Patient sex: M
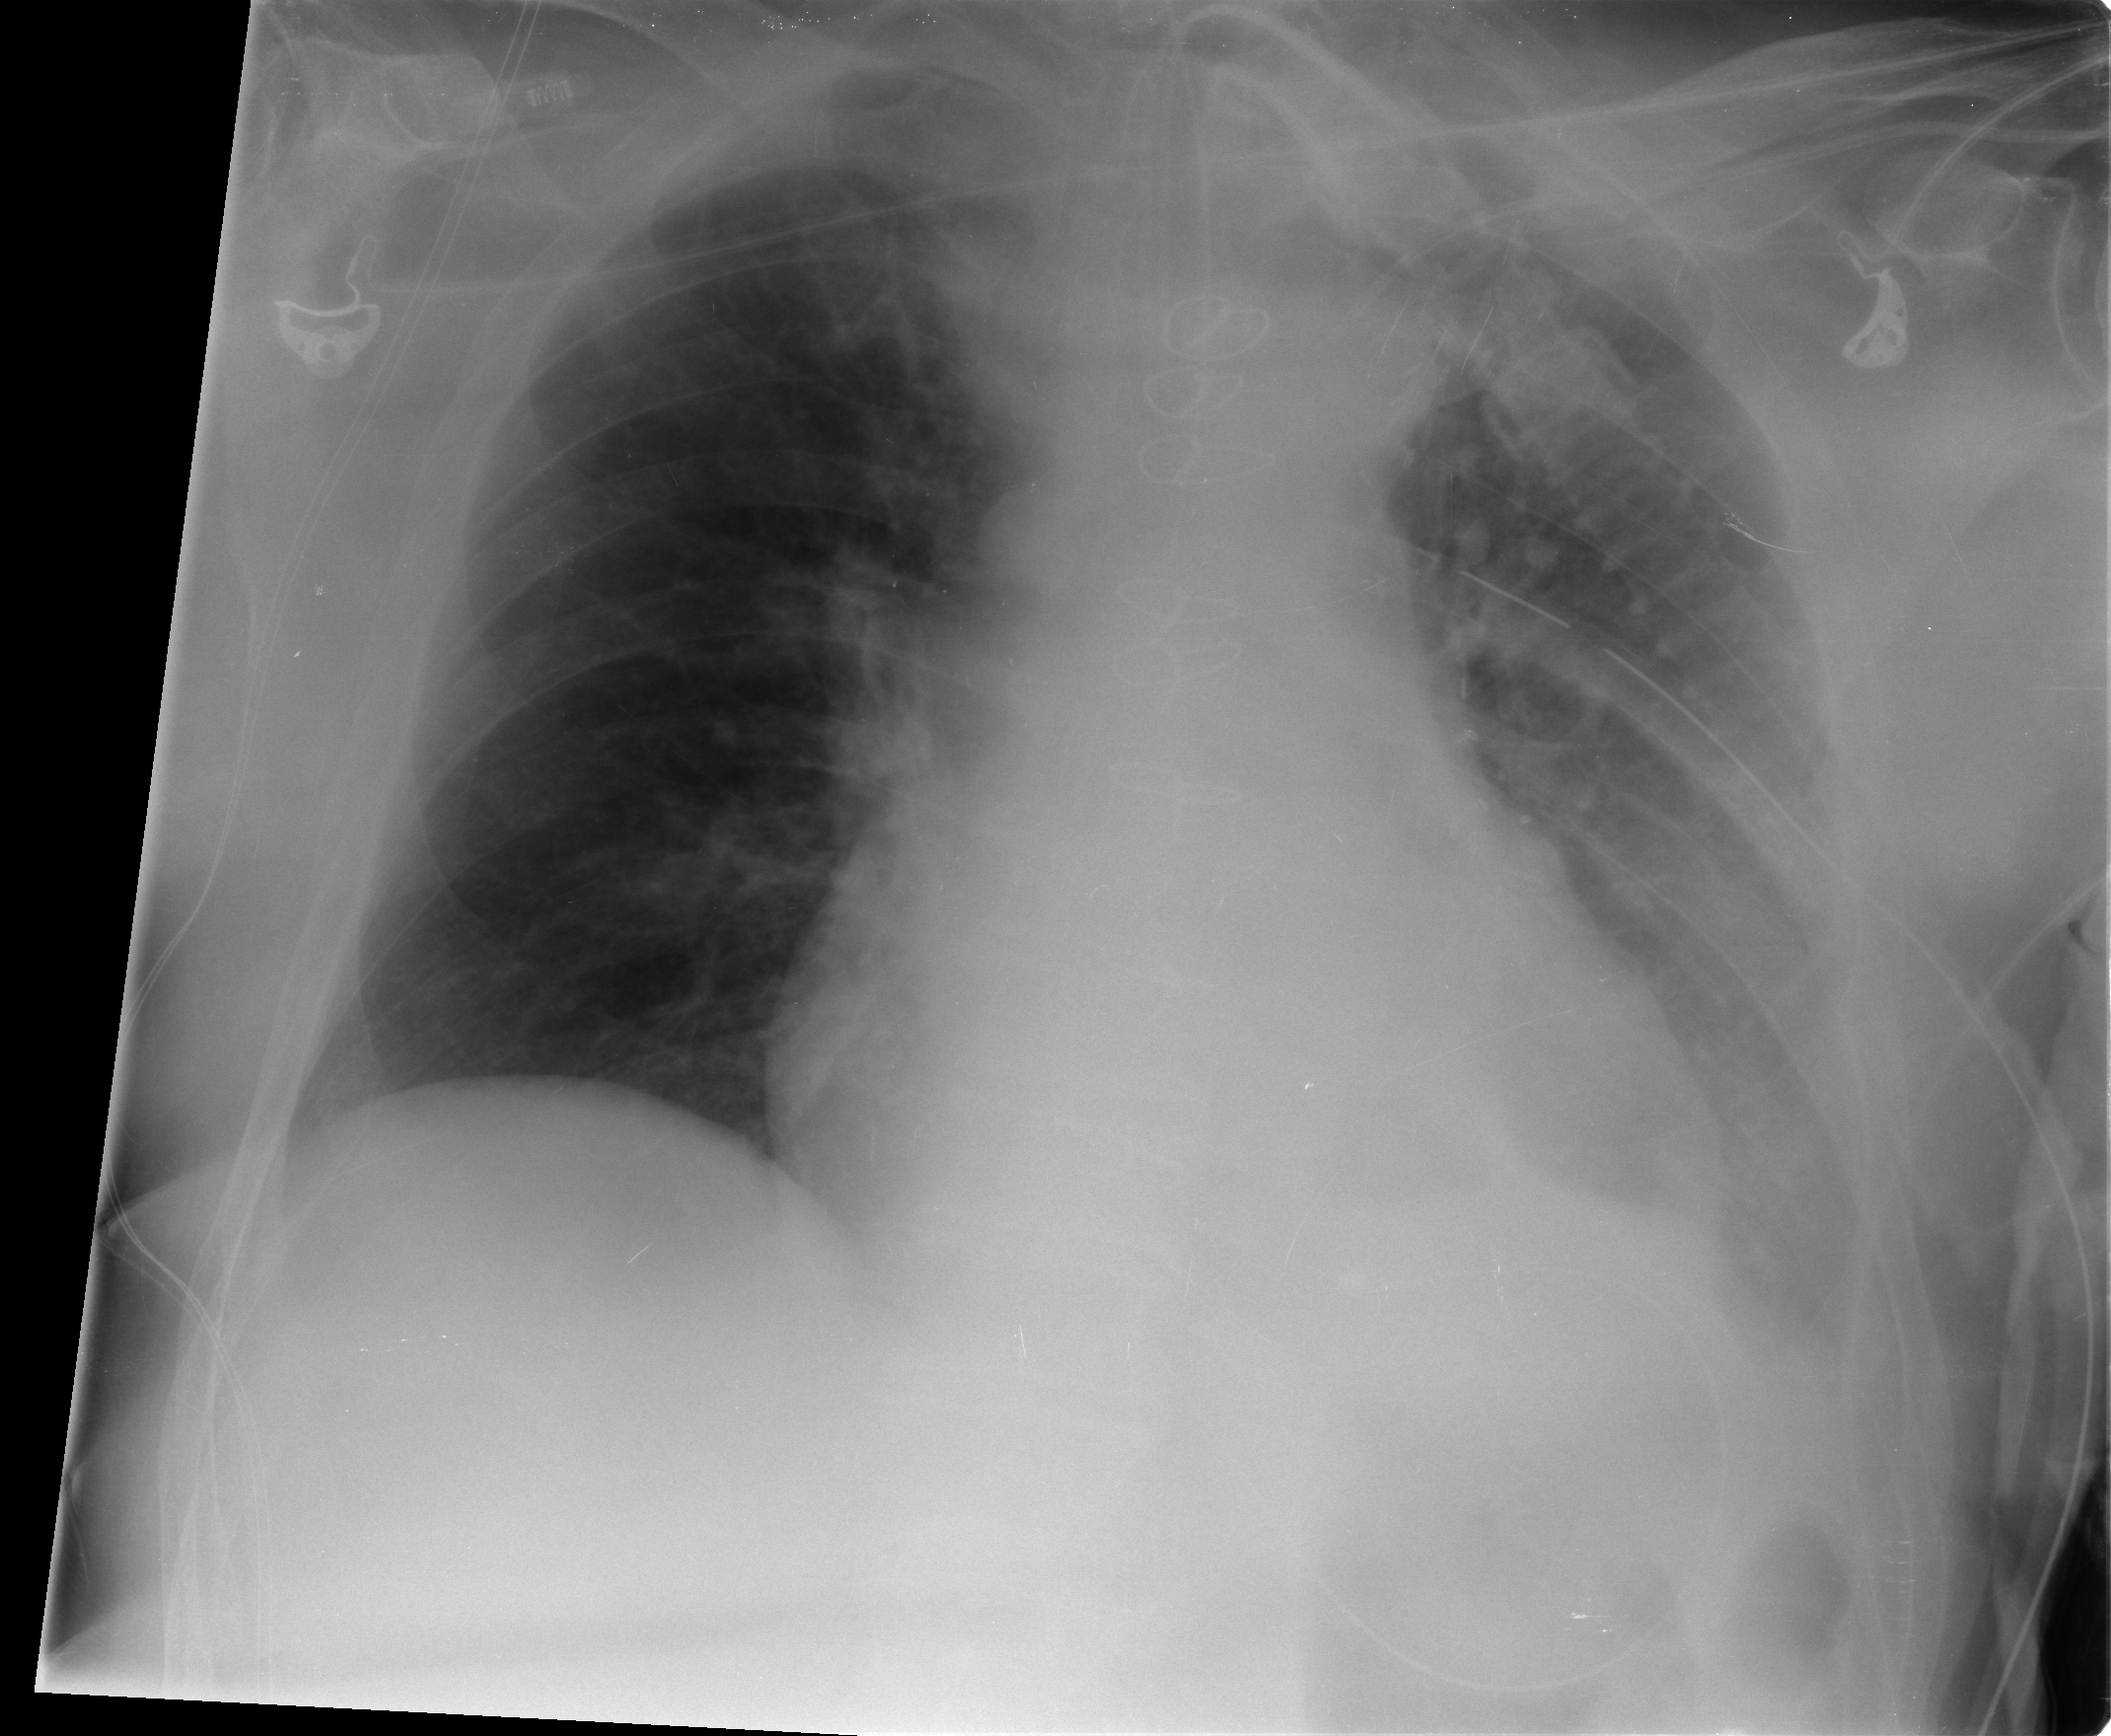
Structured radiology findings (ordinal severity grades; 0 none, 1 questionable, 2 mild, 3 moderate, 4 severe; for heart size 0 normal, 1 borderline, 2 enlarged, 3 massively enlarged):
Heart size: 2
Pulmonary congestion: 2
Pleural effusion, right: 0
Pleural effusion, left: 3
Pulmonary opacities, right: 0
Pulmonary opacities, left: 1
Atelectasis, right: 1
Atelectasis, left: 2